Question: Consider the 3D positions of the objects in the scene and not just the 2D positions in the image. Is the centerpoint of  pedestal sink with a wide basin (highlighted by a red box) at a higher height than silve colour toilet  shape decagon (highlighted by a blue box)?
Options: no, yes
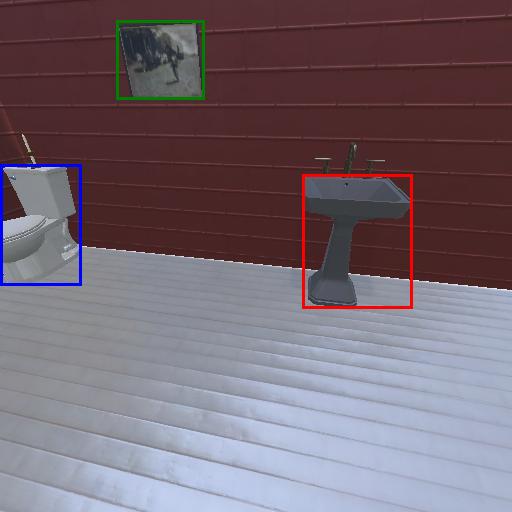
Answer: no